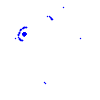
Particle: kaon